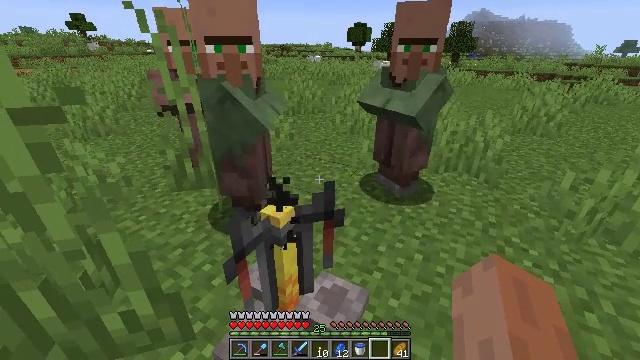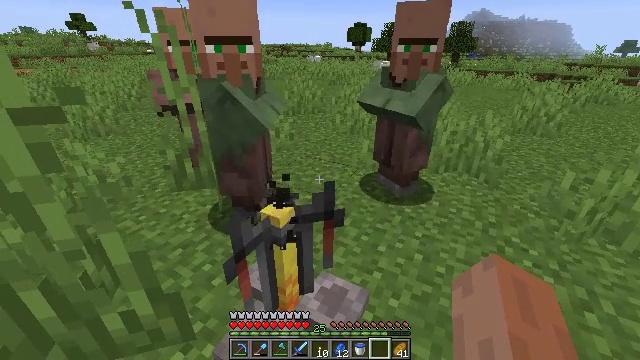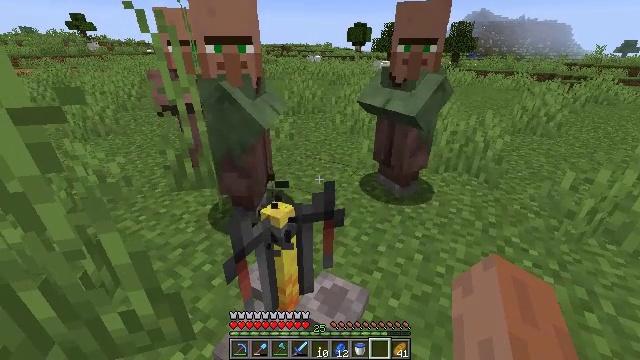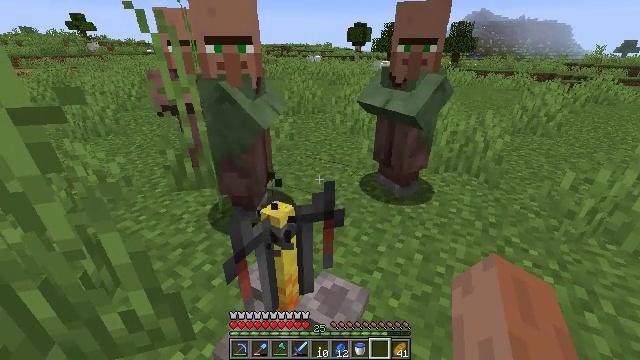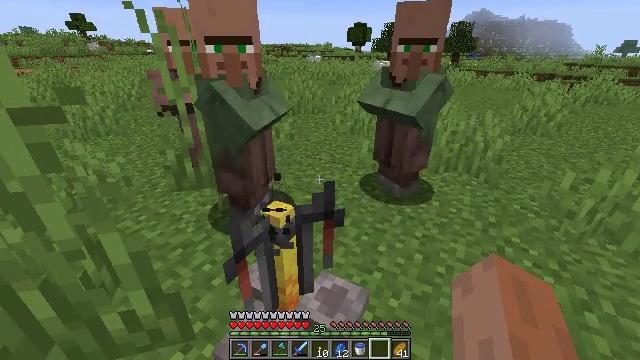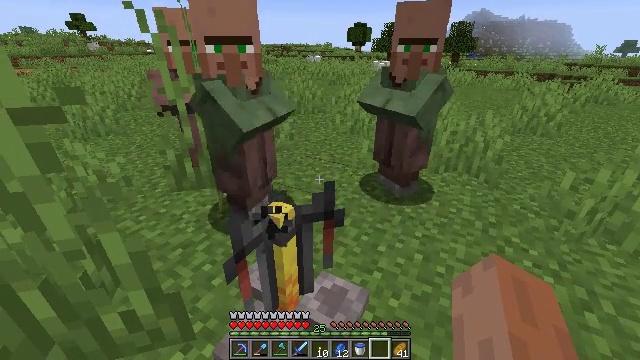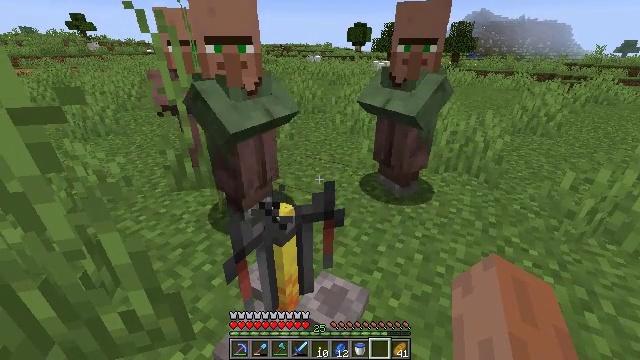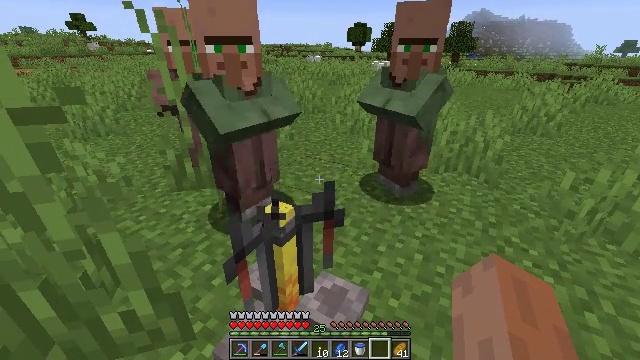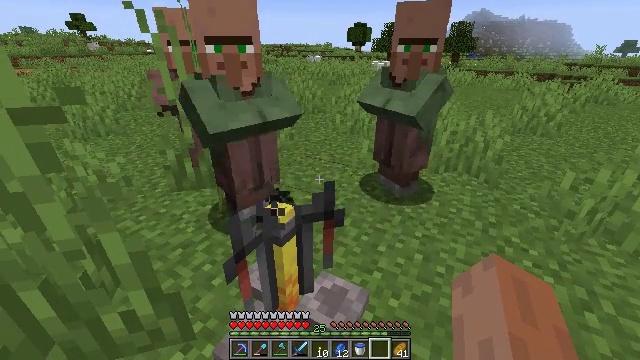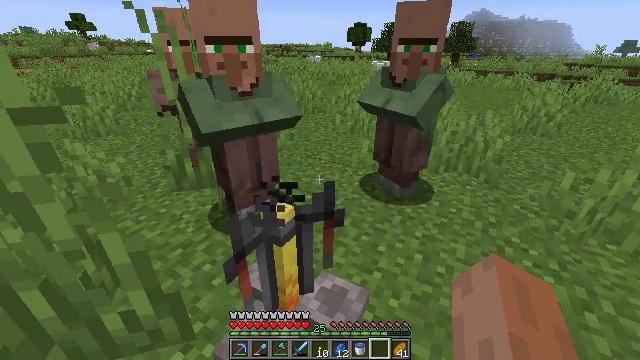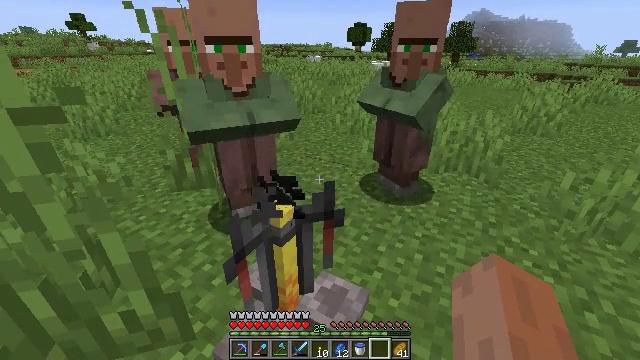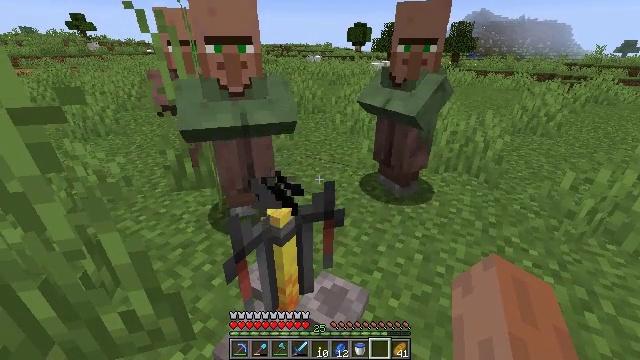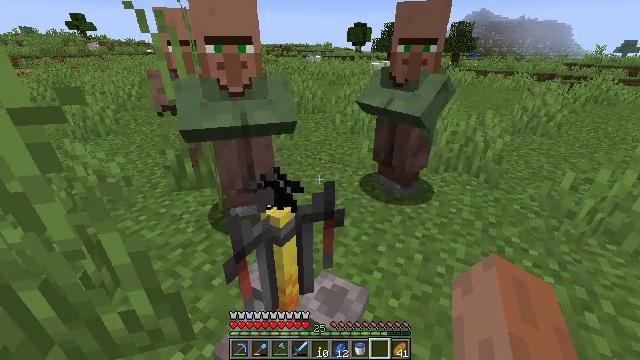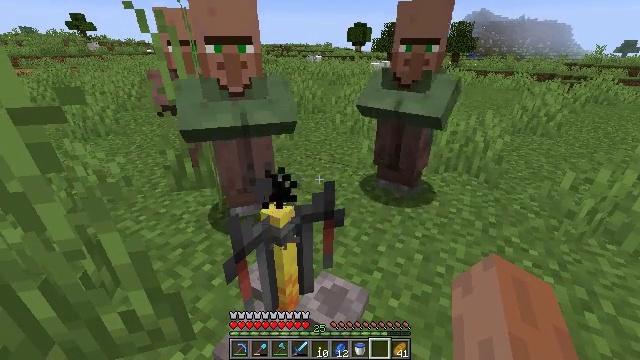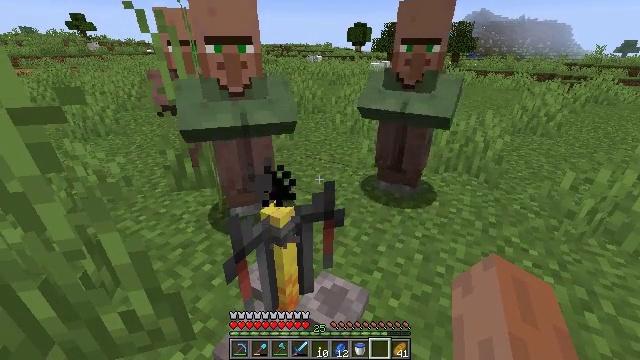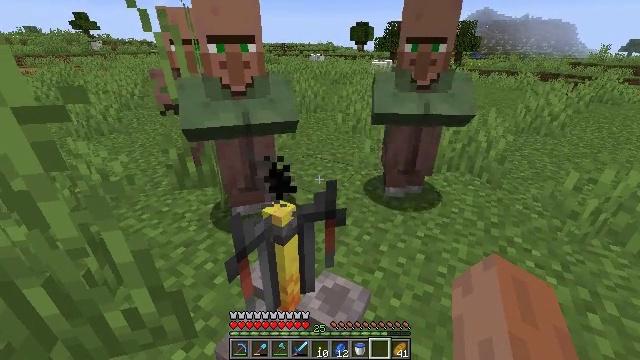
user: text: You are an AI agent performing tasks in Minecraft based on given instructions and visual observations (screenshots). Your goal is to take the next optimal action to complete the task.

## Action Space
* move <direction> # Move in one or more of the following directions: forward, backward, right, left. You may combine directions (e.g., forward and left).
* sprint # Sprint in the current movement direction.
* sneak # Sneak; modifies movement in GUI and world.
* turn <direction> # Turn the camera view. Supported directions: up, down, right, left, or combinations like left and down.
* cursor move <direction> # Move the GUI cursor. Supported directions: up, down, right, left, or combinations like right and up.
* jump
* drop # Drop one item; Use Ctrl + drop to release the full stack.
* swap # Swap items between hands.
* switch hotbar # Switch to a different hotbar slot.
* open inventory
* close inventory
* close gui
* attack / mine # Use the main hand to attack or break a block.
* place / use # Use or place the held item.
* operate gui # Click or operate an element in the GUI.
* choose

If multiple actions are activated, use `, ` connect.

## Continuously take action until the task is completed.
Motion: motion action
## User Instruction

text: Mine the brewing stand from your base.
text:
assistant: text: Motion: no_op
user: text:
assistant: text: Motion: no_op
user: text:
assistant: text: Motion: no_op
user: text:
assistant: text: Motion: no_op
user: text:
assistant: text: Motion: no_op
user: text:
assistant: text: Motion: no_op
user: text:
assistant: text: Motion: no_op
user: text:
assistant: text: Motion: no_op
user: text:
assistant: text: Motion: no_op
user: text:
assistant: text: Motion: no_op
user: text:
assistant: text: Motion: no_op
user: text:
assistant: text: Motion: no_op
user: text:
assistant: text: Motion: no_op
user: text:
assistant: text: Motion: no_op
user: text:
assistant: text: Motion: no_op
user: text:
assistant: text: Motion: no_op
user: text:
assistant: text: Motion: no_op
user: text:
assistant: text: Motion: no_op
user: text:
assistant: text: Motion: turn left and down, switch to hotbar 1
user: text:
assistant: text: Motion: turn left and down, switch to hotbar 1
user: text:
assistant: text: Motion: turn left, switch to hotbar 1
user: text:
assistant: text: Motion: switch to hotbar 1
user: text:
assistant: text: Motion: no_op
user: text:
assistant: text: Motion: no_op
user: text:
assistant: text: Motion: no_op
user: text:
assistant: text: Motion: no_op
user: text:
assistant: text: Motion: no_op
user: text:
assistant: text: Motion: turn down
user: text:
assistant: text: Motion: turn down
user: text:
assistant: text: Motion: no_op